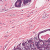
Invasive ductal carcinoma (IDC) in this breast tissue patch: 0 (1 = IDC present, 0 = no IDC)